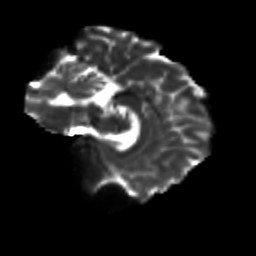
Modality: T2w
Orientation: sagittal
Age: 24
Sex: female
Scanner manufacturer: siemens
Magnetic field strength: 3 T
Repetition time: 3.5 s
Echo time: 0.125 s